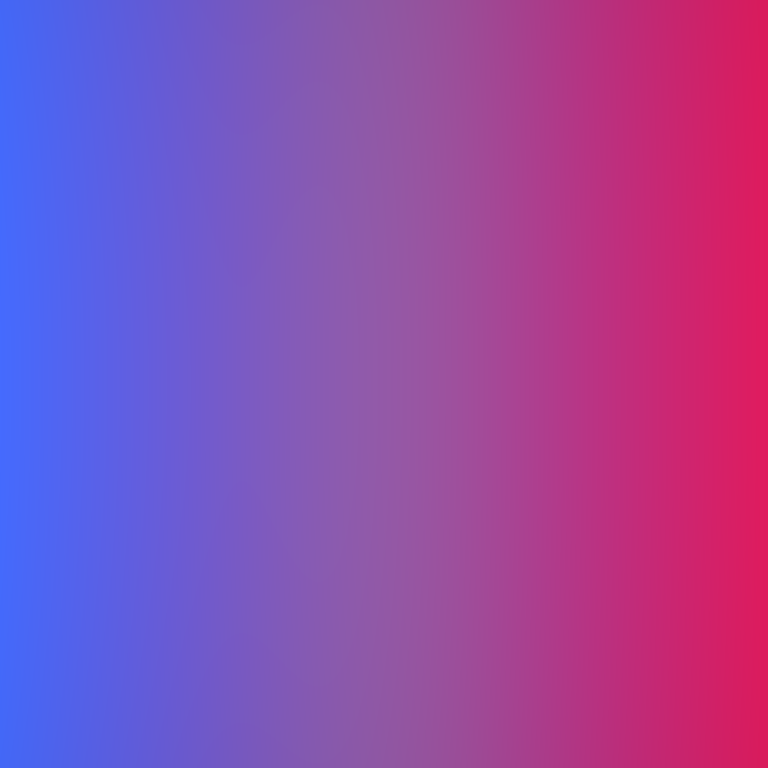
Abstract light effect, smooth gradient from blue to red, calm atmosphere, soft blend, no room, no furniture, no objects.